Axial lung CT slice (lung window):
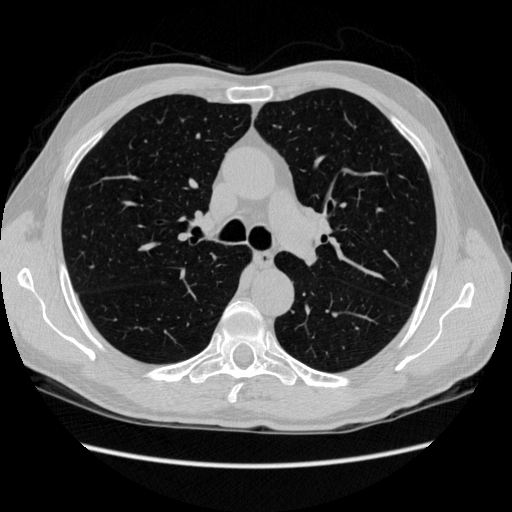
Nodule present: no